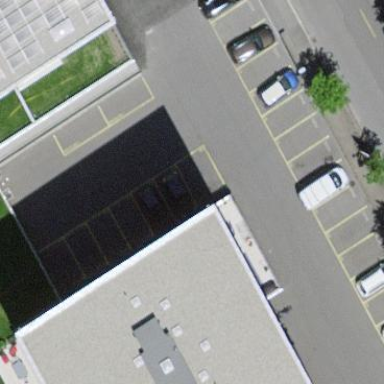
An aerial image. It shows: Asphalt street-side parking area.